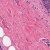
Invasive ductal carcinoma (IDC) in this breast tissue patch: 0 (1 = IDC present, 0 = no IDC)